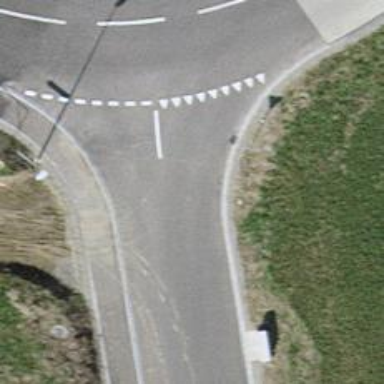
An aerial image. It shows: Unclassified road with asphalt surface.